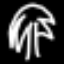
Label: palm tree